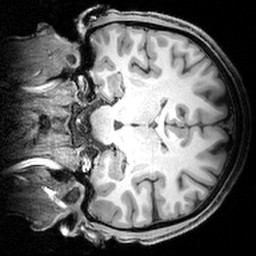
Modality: T1w
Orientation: coronal
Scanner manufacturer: siemens
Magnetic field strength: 3 T
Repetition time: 1.9 s
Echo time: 0.00397 s